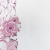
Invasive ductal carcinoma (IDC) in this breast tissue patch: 0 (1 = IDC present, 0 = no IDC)